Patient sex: F
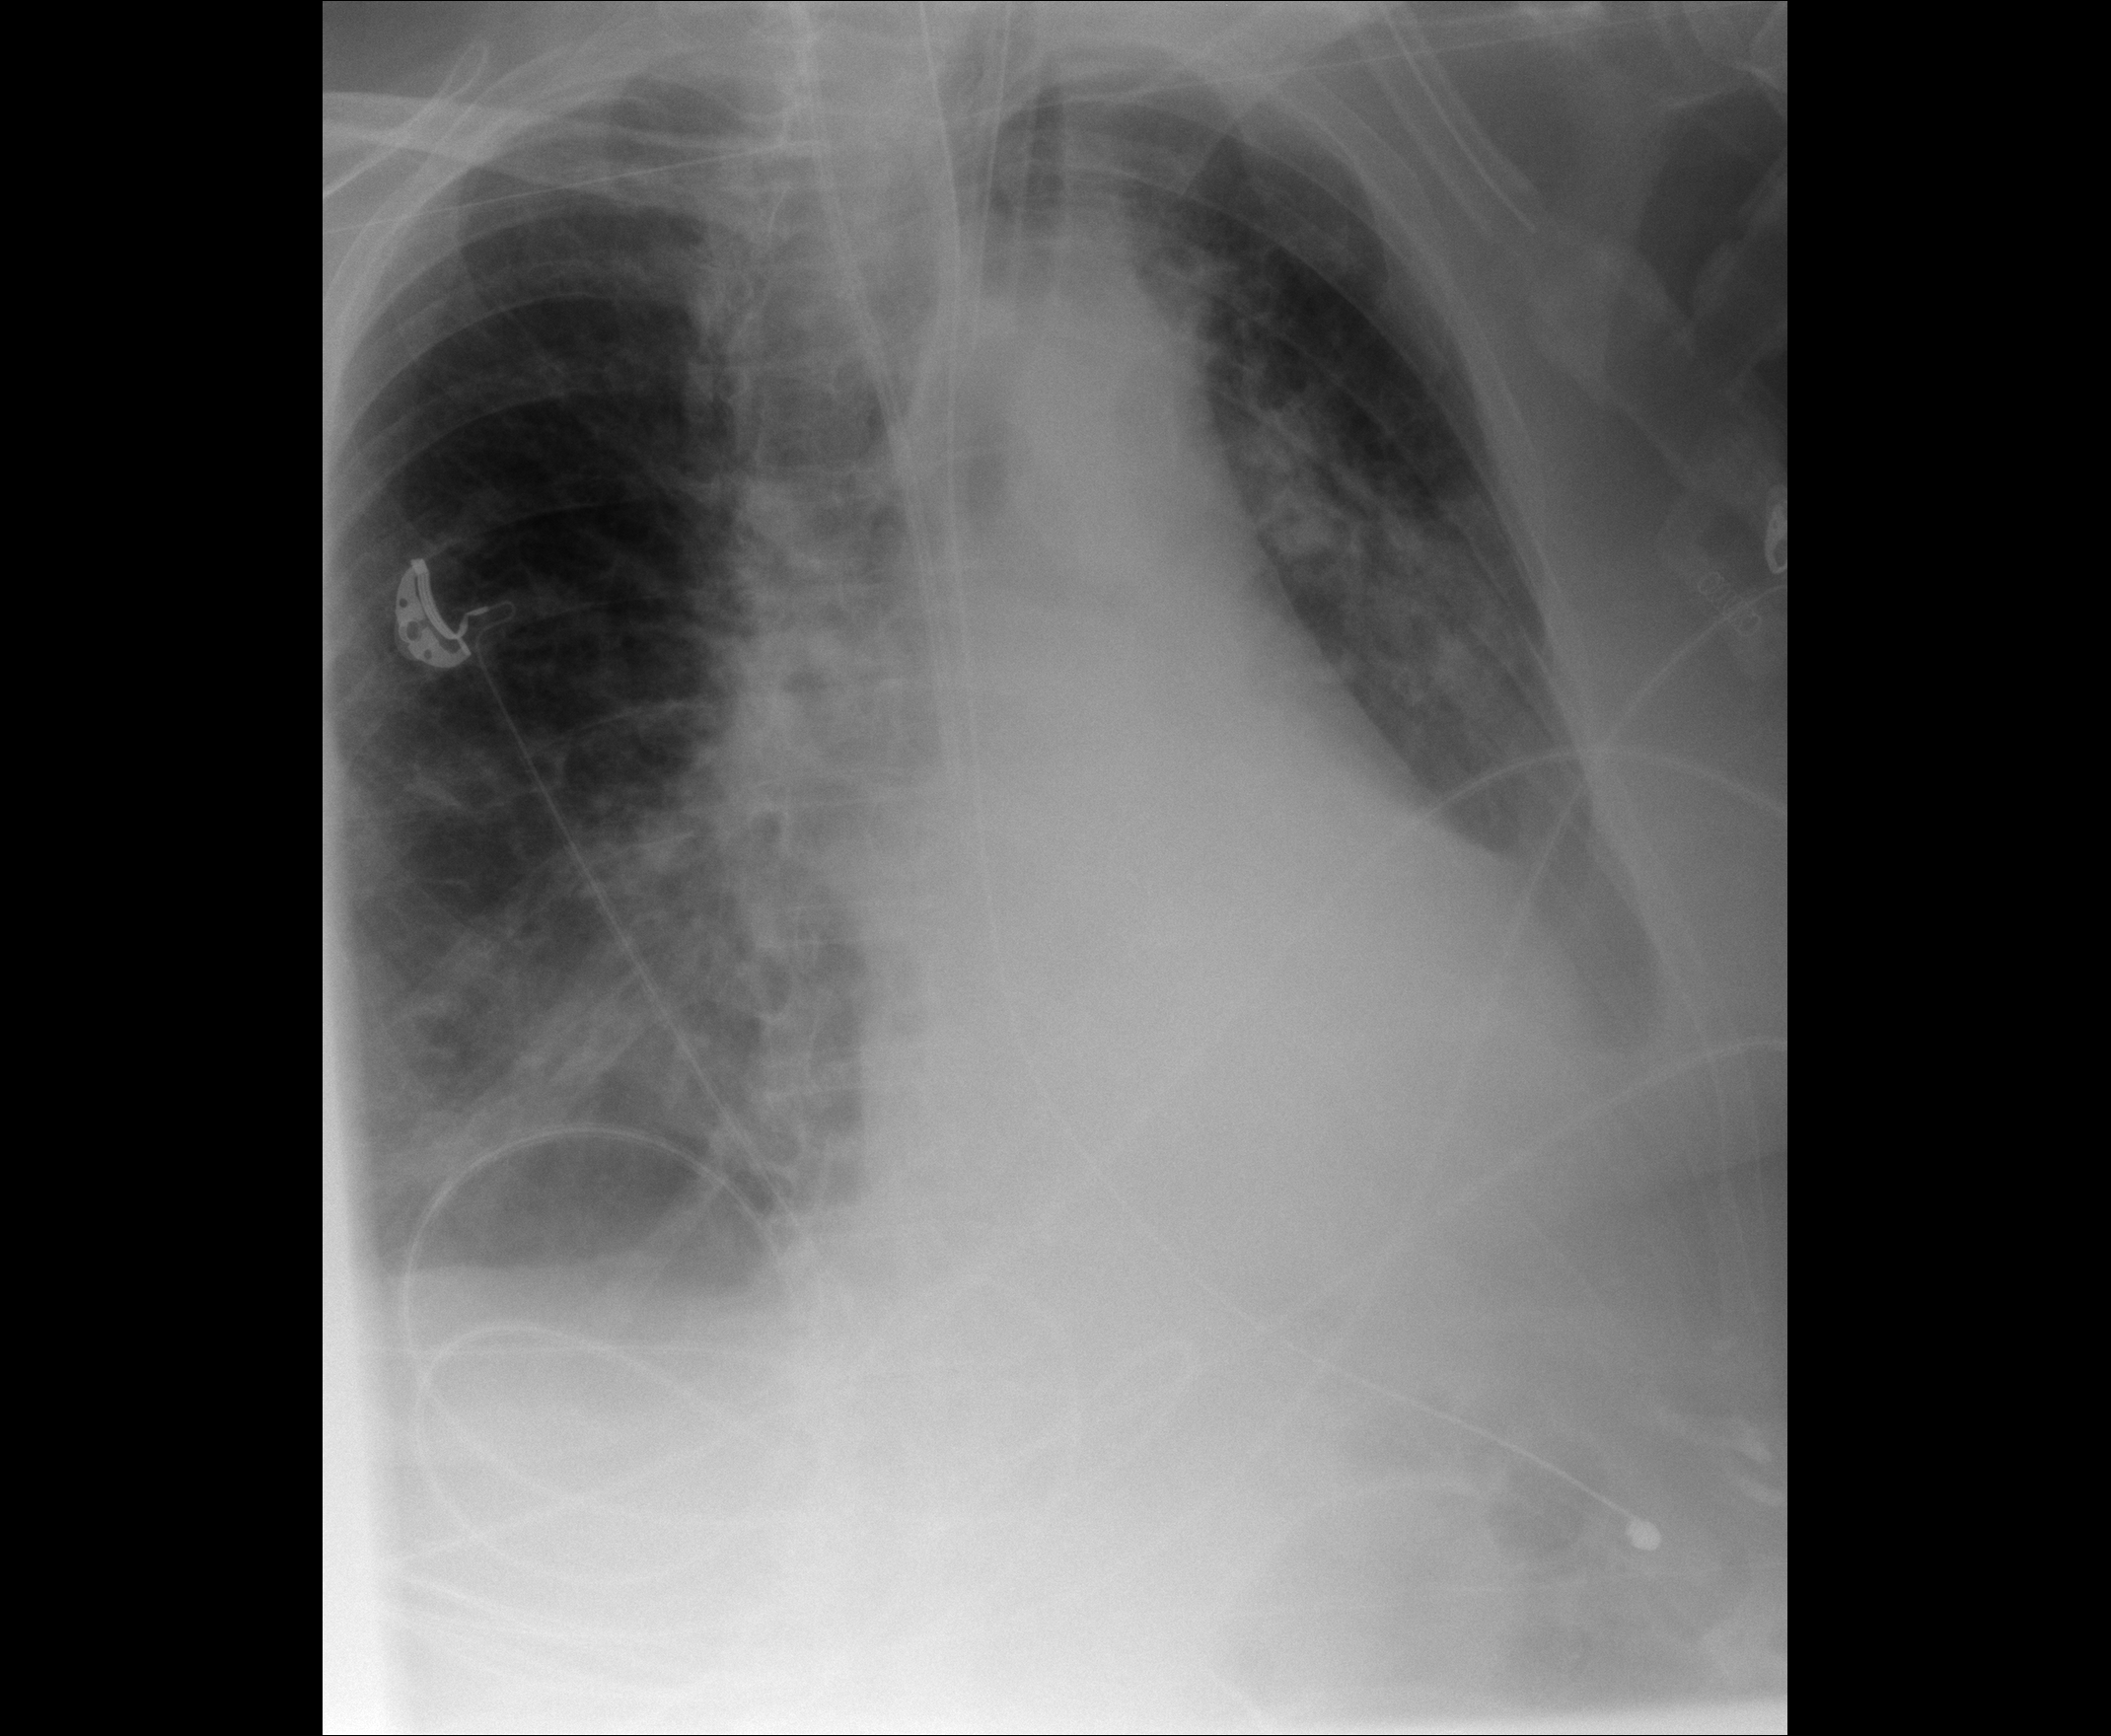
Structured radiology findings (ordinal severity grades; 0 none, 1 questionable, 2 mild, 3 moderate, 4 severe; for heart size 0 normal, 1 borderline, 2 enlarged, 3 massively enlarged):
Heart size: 0
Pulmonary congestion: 1
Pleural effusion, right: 2
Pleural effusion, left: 2
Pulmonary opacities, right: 2
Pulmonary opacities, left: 2
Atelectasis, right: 2
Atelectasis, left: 2